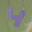
Label: 4